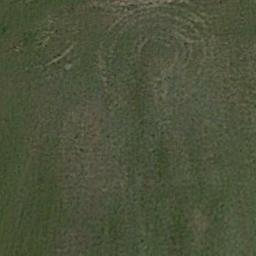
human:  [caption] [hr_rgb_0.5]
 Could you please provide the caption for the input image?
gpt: There is no grass in some parts of the meadow .

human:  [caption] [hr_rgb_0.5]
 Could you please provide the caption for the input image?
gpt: This meadow has different sparsity in different places .

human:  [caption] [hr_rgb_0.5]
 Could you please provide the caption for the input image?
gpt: The meadow is full of green grass .

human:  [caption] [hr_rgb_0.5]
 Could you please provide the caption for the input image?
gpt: The entire image is dominated by grass .

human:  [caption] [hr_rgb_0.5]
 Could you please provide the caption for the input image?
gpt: A sparse meadow with some green trees .